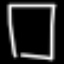
Label: square